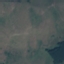
Land use / land cover class: Pasture